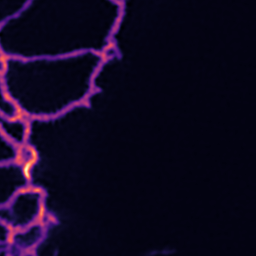
Label: Super-resolution ER image